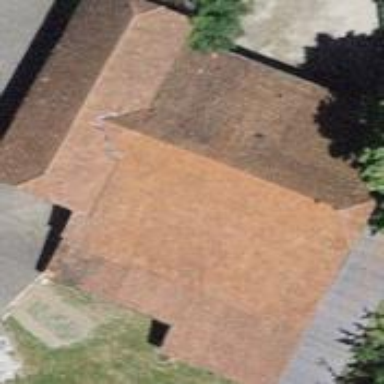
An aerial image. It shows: Rural barn.